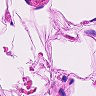
Metastatic tissue present: no